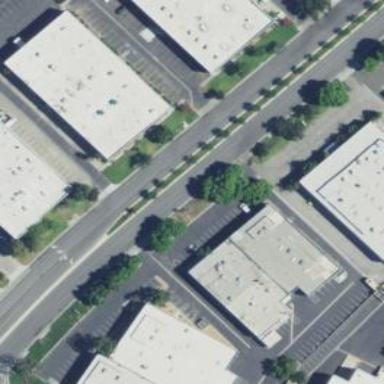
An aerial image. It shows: Industrial building.